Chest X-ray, PA view. Patient: 31 years old, sex M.
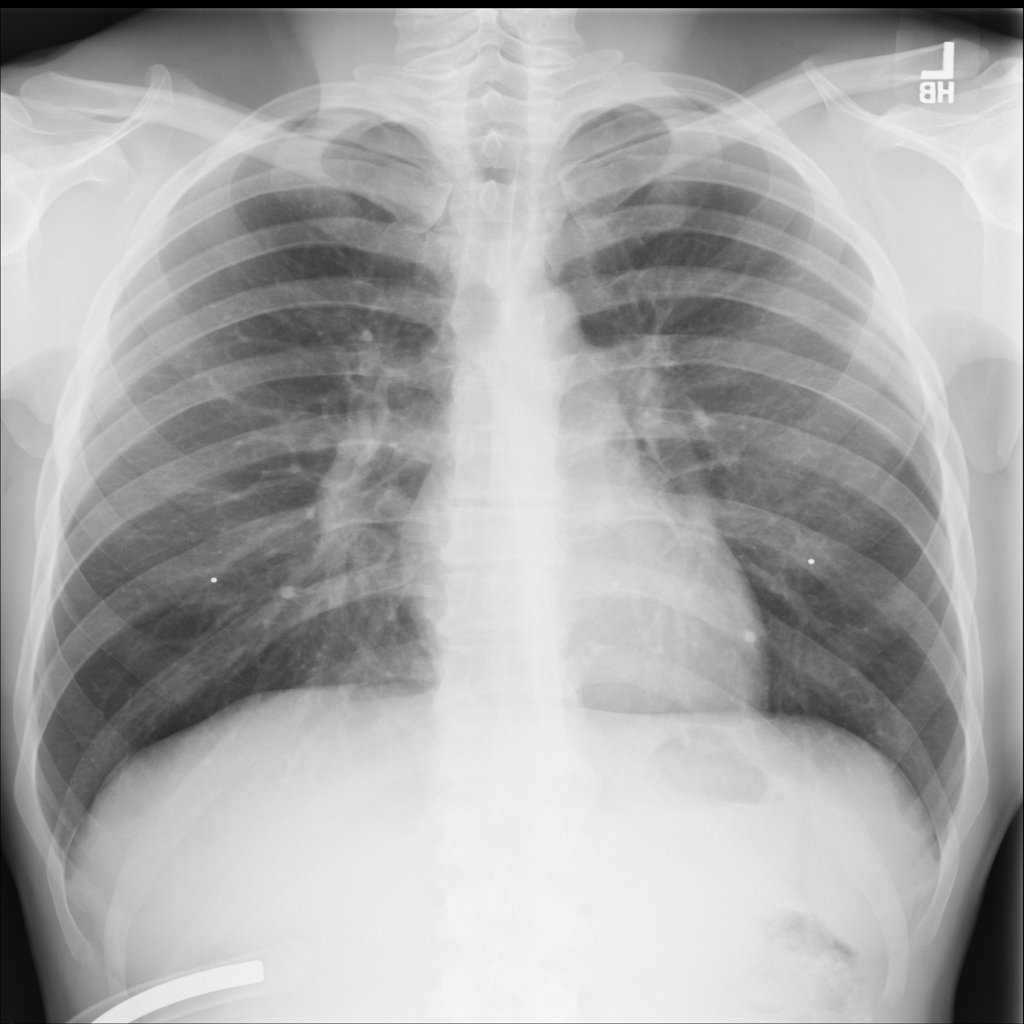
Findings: No Finding